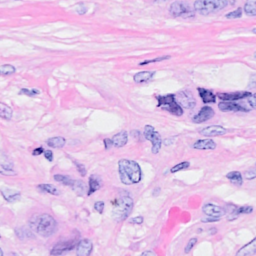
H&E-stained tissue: Breast